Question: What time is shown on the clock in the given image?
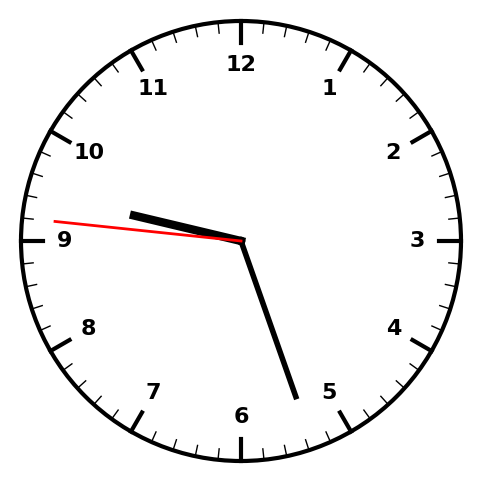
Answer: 09:26:46